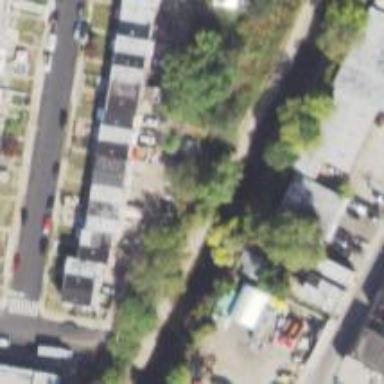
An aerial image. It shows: Alleyway designated as service road.